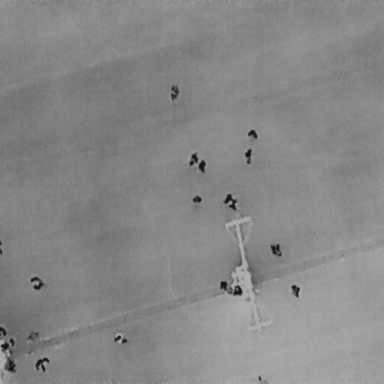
There are 17 People in the infrared image.